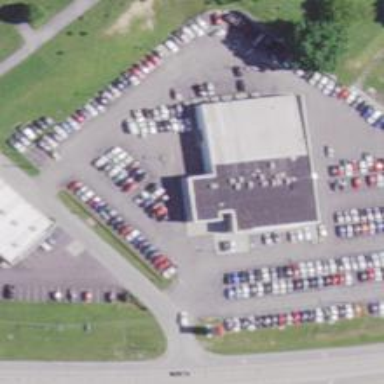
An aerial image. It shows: Building that houses car shop.